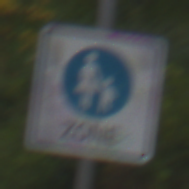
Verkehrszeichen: BeginnFussgaengerzone
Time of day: Midday
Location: Outdoor (Nature)
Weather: Overcast
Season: Autumn
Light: Natural